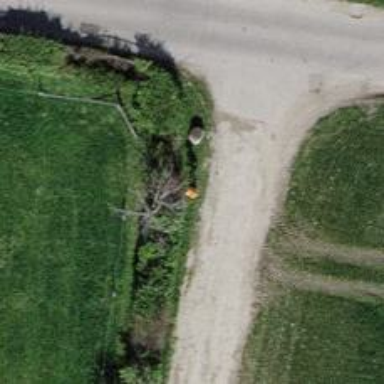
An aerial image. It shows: Orange aerial marker.